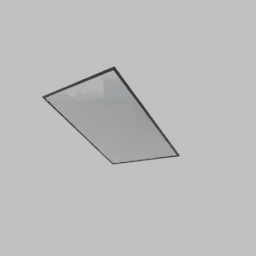
Label: decoration